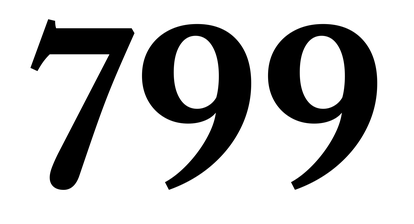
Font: LibreCaslonText_SemiBold